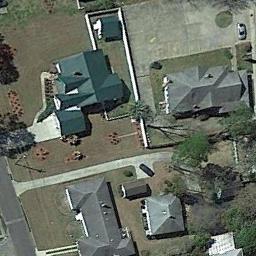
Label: medium_residential